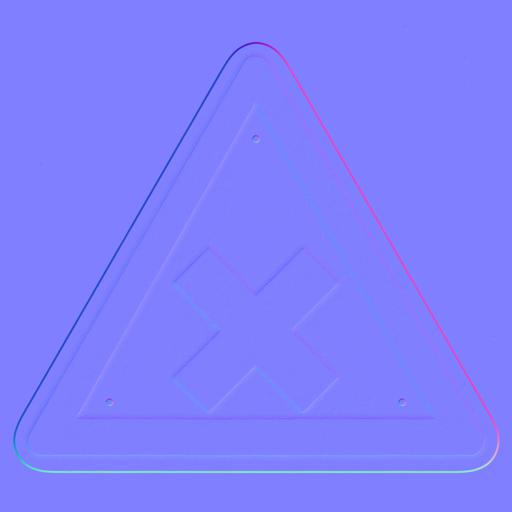
black danger irritant orange sign warning